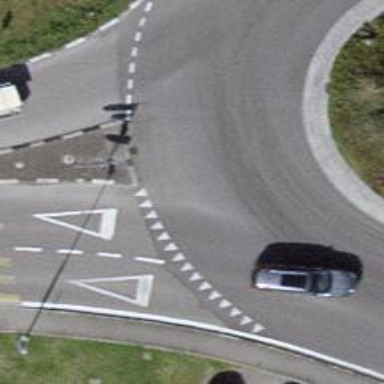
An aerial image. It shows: Road with "give way" sign.